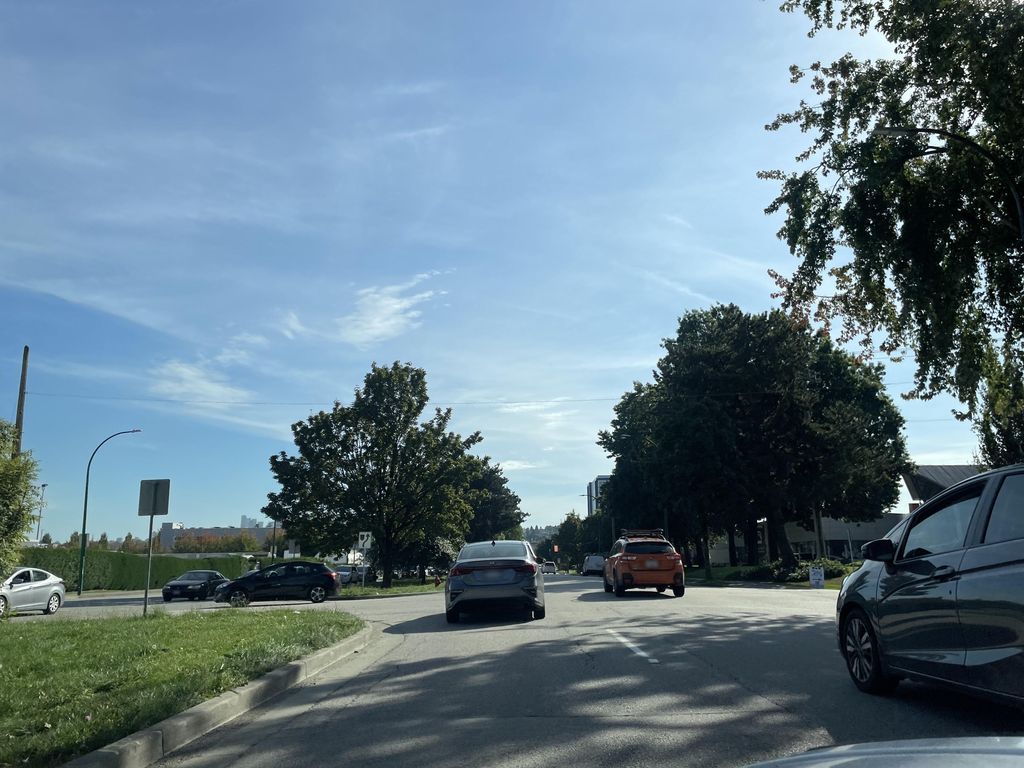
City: vancouver